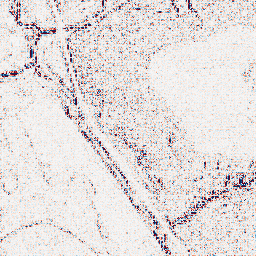
Category: wavelet
Decomposition family: wavelet_reverse_biorthogonal
Decomposition parameters: wavelet: rbio1.3
level: 1
Upsampling method: cubic_mitchell
Upsampling parameters: scale: 4
Upsampling scale: 4